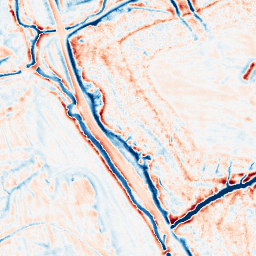
Category: edge_preserving
Decomposition family: bilateral
Decomposition parameters: d: 15
sigma_color: 50
sigma_space: 50
Upsampling method: quadratic
Upsampling parameters: scale: 8
Upsampling scale: 8